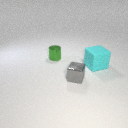
small gray metal cube to the left of large cyan rubber cube